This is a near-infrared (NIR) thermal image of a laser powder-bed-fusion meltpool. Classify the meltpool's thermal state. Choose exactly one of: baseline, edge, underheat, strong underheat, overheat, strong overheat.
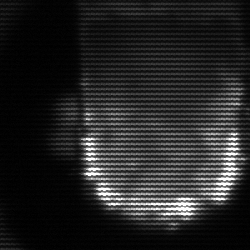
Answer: baseline